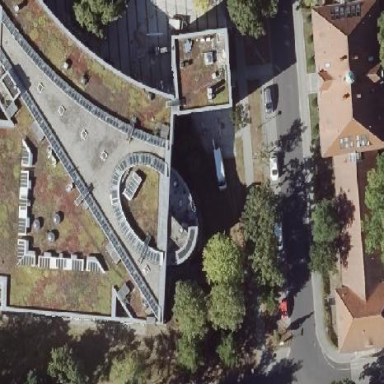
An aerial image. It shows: University building.